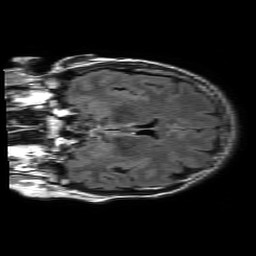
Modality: FLAIR
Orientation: coronal
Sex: female
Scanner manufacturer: philips
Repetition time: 11 s
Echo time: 0.125 s